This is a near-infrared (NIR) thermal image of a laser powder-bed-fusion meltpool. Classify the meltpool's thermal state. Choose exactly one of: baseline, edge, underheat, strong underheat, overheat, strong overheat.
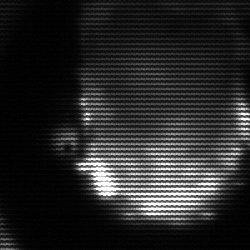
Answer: baseline